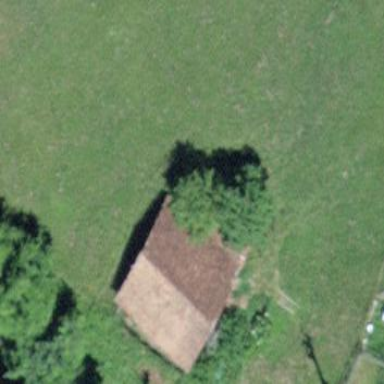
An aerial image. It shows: Rural barn.